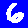
Digit: 6